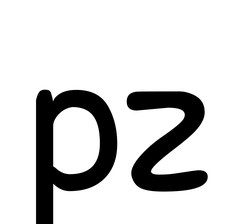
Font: PatrickHand-Regular